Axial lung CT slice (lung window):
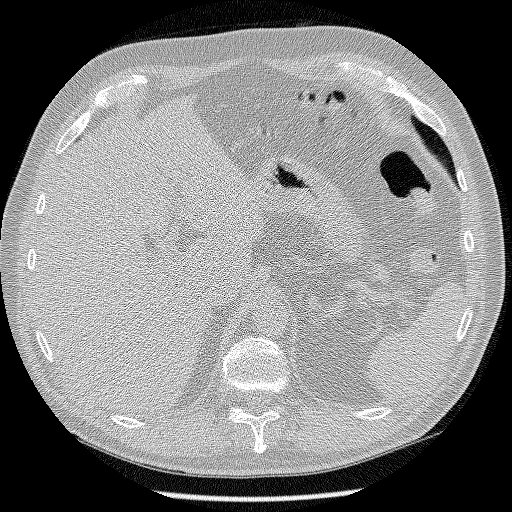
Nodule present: no